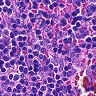
Metastatic tissue present: no